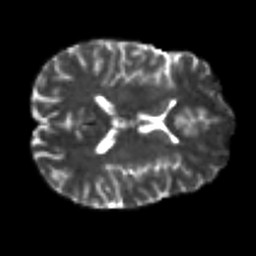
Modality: T2w
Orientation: axial
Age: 29
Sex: male
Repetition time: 8.4 s
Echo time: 0.09 s